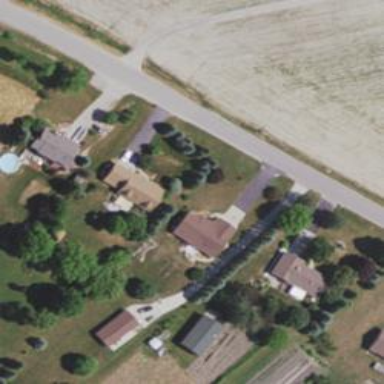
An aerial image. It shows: Driveway leading to service road.